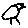
Label: bird